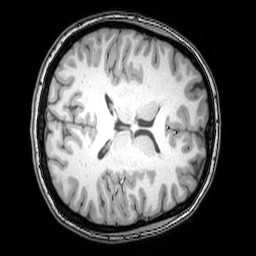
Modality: T1w
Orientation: axial
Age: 24
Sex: female
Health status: healthy
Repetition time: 0.081 s
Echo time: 0.037 s